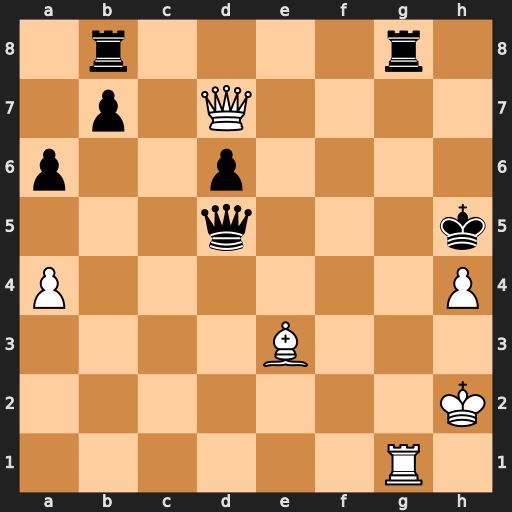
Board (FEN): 1r4r1/1p1Q4/p2p4/3q3k/P6P/4B3/7K/6R1
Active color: w
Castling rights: -
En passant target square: -
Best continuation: Qh7#